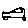
Label: car